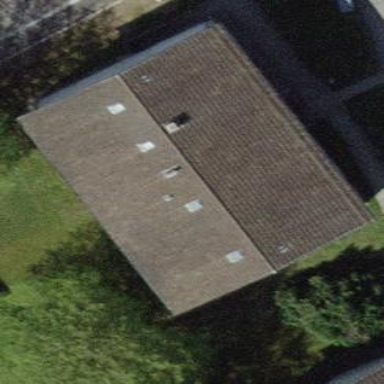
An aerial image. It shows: Gabled roof apartments building.